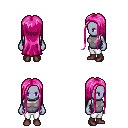
a pixel art fantasy rpg character, female body template, dark elf, purple skin, steel chest armor, white pants, pink extra-long hairstyle, maroon shoes, four views (front, back, left, right), 2x2 character sprite sheet, small pixel art, hard edges, no anti-aliasing